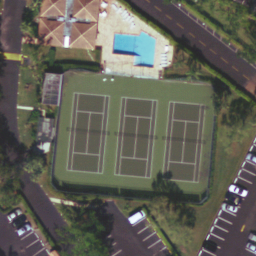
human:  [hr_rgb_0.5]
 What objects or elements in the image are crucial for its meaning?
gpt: tennis court